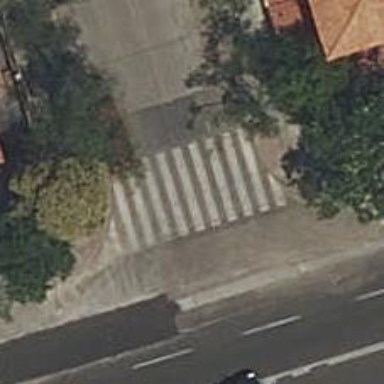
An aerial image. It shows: Uncontrolled road crossing.